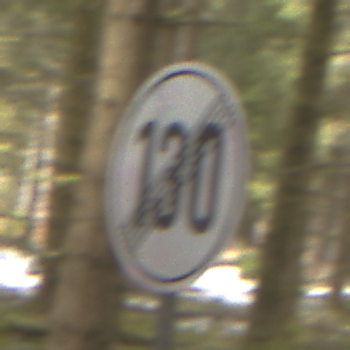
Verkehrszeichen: EndeGeschwindigkeit130
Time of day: MorningAfternoon
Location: Outdoor (Nature)
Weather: Overcast
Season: Winter
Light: Natural